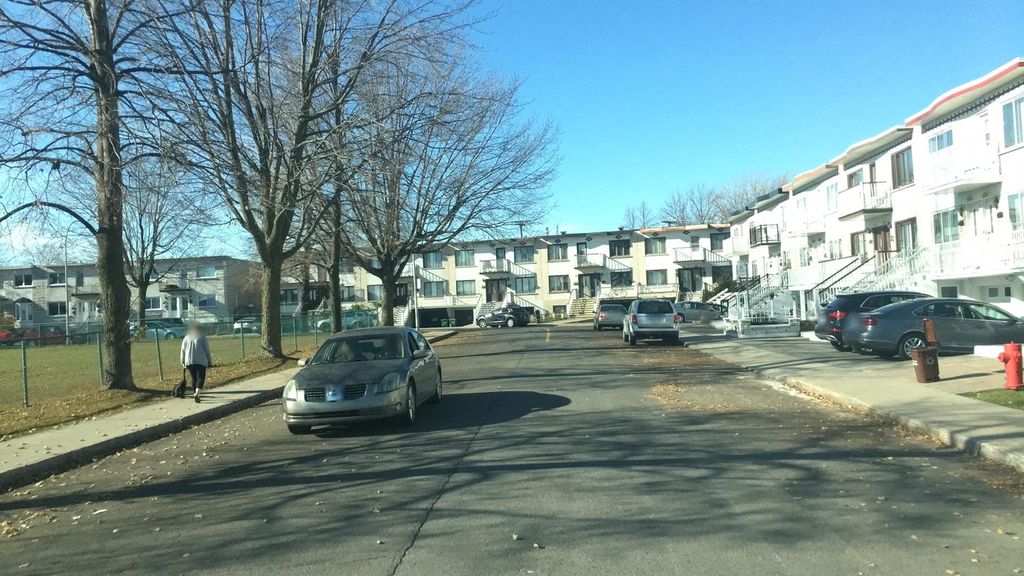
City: montreal